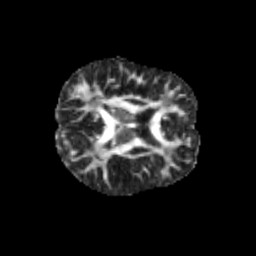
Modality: FA
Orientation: axial
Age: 12
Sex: female
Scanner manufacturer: siemens
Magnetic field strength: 3 T
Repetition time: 3.8 s
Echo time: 0.07 s